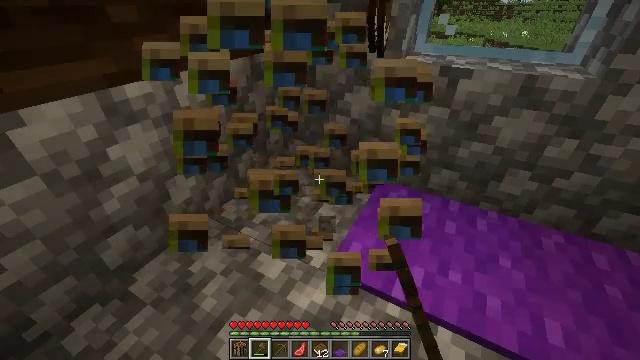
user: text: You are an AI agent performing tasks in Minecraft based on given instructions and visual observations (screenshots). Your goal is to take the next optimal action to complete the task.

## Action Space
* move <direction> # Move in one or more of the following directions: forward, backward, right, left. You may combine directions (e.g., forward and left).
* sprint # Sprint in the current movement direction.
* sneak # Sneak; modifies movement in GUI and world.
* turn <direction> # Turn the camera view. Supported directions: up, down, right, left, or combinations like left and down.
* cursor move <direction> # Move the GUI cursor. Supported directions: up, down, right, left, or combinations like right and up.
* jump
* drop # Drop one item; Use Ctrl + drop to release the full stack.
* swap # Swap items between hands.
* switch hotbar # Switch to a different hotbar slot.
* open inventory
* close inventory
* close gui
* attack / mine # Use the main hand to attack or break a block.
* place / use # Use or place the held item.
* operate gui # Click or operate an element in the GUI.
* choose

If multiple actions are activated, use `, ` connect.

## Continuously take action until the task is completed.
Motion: motion action
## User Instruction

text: Break the bookshelf for books.
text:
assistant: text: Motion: sneak, attack / mine